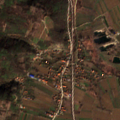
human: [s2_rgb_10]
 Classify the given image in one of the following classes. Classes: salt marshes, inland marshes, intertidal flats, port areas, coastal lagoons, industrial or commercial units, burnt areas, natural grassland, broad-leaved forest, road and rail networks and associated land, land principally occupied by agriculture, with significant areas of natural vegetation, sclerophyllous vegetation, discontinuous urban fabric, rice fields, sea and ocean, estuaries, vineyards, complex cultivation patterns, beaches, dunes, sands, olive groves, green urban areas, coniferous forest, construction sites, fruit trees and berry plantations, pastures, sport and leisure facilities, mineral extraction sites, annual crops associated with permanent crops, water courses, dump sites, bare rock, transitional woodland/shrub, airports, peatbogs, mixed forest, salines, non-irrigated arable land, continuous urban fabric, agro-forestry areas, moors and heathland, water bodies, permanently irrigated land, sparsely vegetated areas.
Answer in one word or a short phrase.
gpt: discontinuous urban fabric, non-irrigated arable land, complex cultivation patterns, land principally occupied by agriculture, with significant areas of natural vegetation, broad-leaved forest